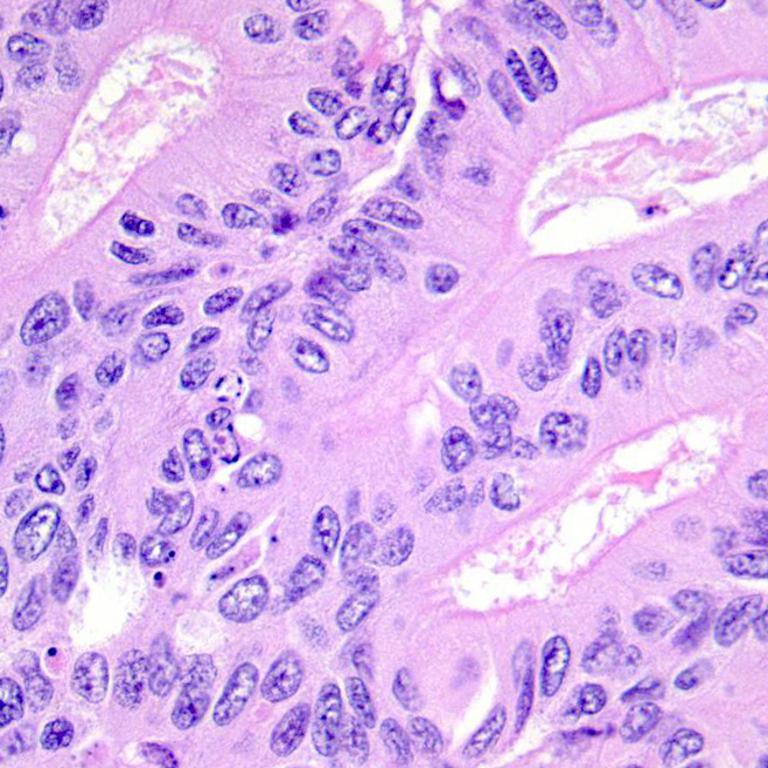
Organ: colon
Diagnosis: adenocarcinomas